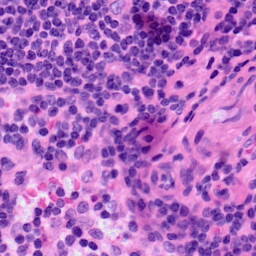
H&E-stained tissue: LymphNode